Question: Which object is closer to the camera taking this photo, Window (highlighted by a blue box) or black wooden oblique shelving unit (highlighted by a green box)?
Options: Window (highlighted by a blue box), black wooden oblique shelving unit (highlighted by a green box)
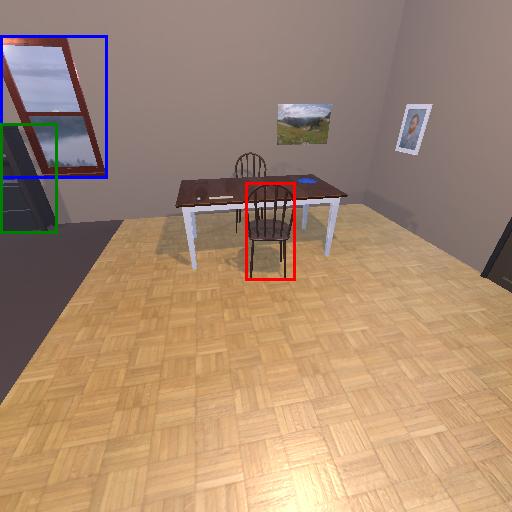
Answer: Window (highlighted by a blue box)